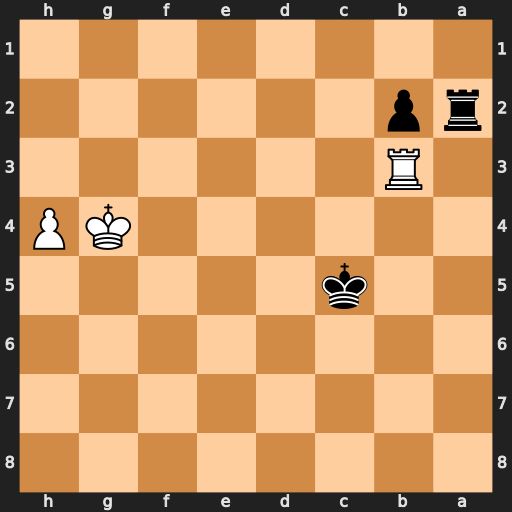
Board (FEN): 8/8/8/2k5/6KP/1R6/rp6/8
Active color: b
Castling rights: -
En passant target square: -
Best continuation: Ra4+ Kf5 Rb4 Rxb2 Rxb2